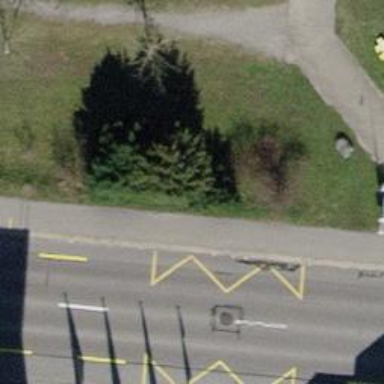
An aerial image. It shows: Bus stop with platform for public transport.